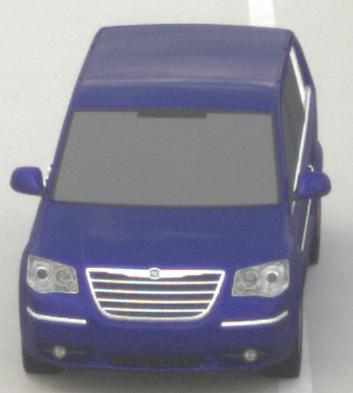
Make: Chrysler
Model: Grand Voyager 3.8
Detailed model: Grand Voyager
Model produced from: 2008/03
Model produced until: 2010/12
Doors: 5
Color: blue
Road condition: dry road
Daytime: midday
Contrast: low contrast